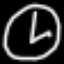
Label: clock